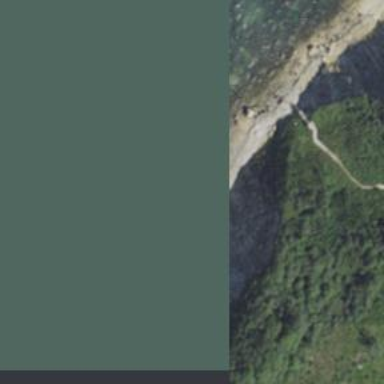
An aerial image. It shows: Scenic beach with natural beauty.